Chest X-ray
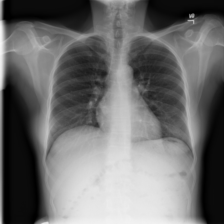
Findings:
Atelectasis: negative
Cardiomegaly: negative
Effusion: negative
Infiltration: negative
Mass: negative
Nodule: negative
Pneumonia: negative
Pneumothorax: negative
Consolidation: negative
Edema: negative
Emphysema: negative
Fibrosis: negative
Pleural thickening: negative
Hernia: negative